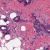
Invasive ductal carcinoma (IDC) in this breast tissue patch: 1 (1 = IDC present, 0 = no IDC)